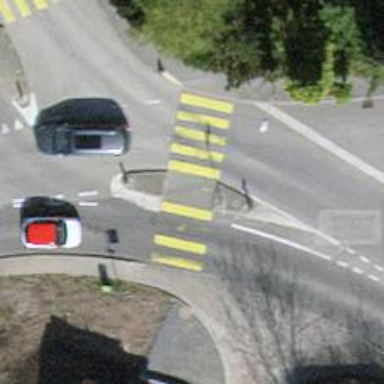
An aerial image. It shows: Marked footway crossing with asphalt surface. There is crossing island present.